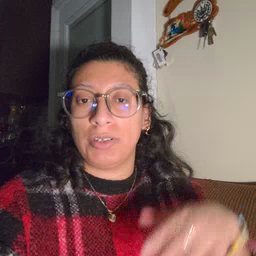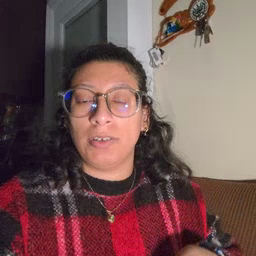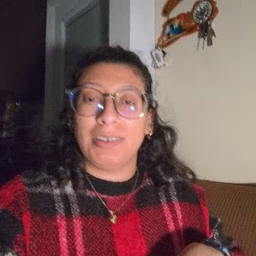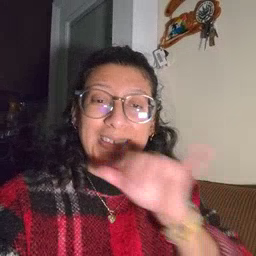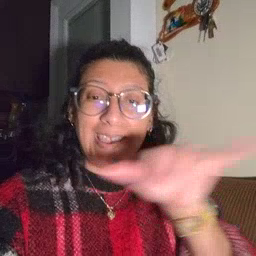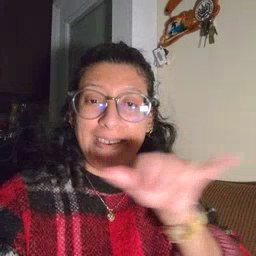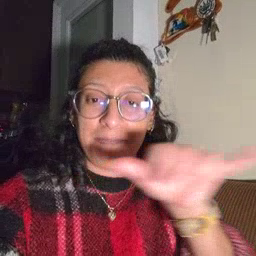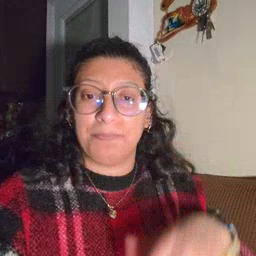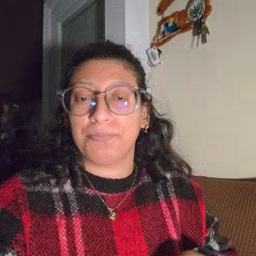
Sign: same